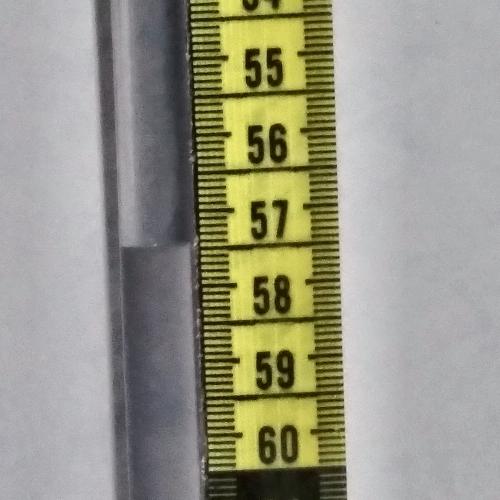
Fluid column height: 57.5 cm